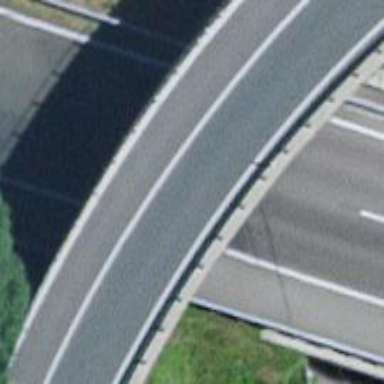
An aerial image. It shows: Asphalt motorway.